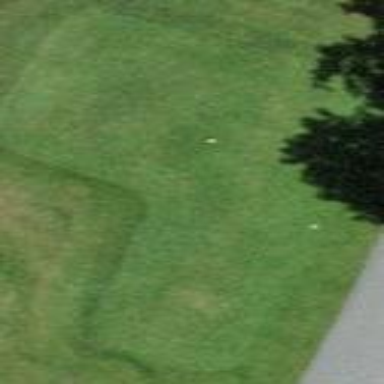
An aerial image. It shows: Grassy area designated as golf tee.